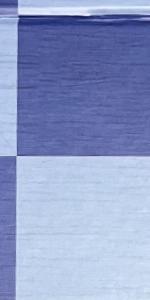
Label: Empty